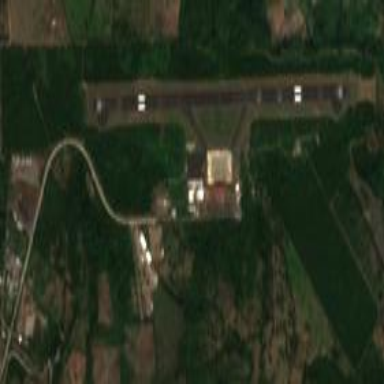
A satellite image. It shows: Public aerodrome or airport.